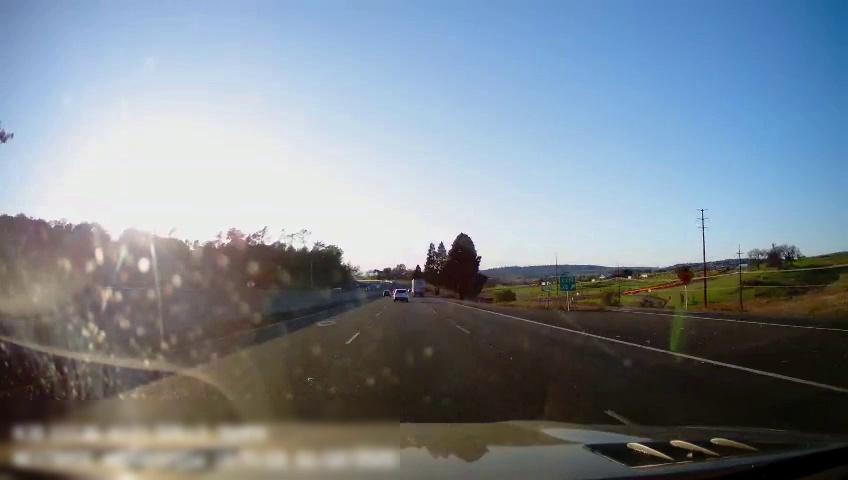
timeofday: Day
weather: Sunny
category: Drivable Space
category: Vehicles | SUV
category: Vehicles | Other LV
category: Lanes | Alternate Lane
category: Lanes | Current Lane
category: Lanes | Current Lane
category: Lanes | Alternate Lane
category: Lanes | Alternate Lane
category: Traffic | Signs